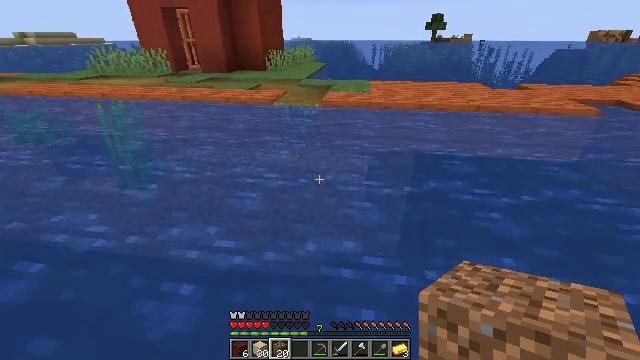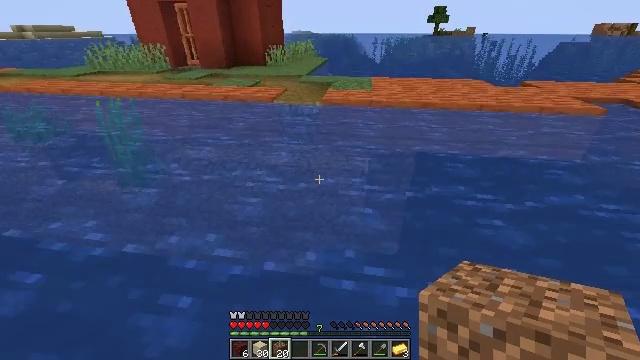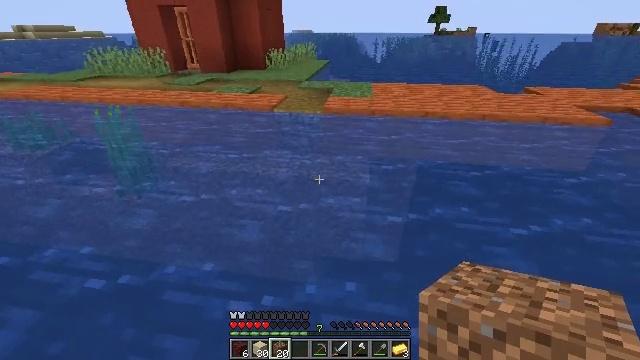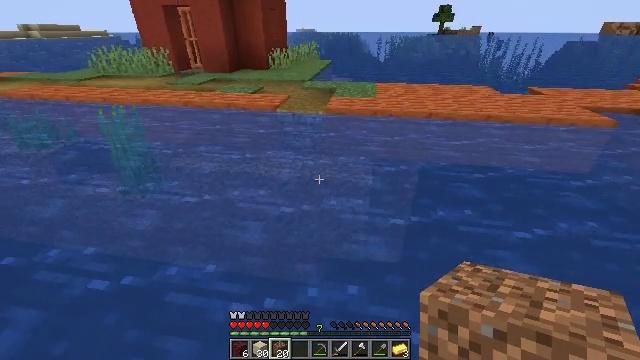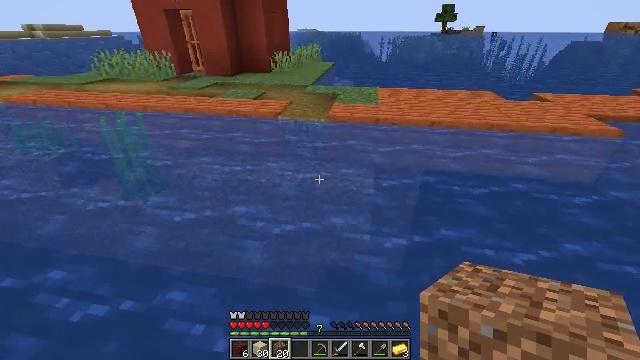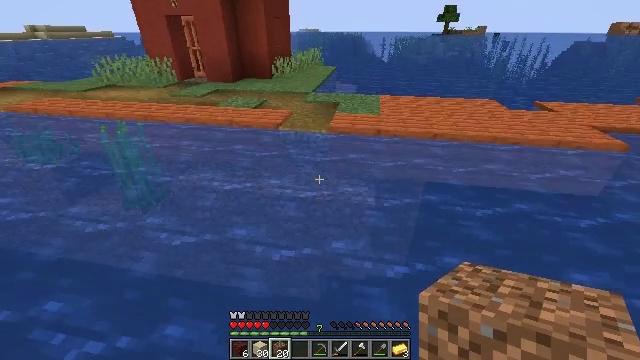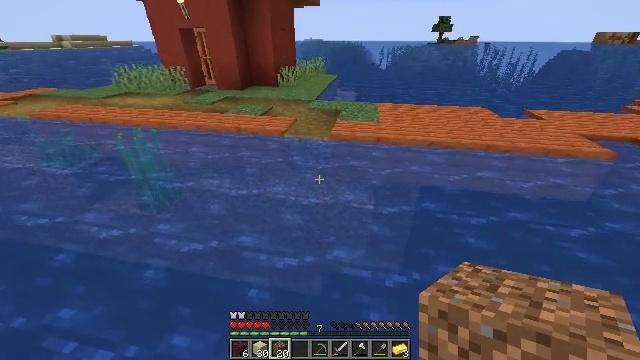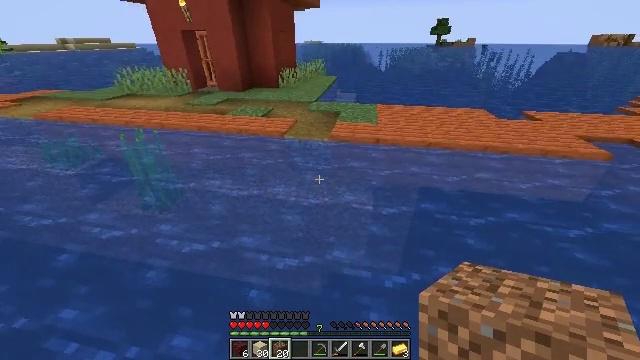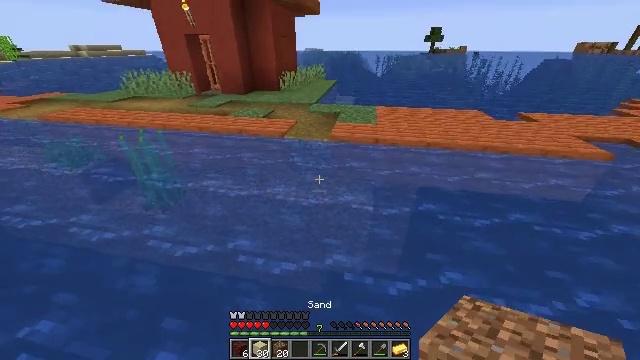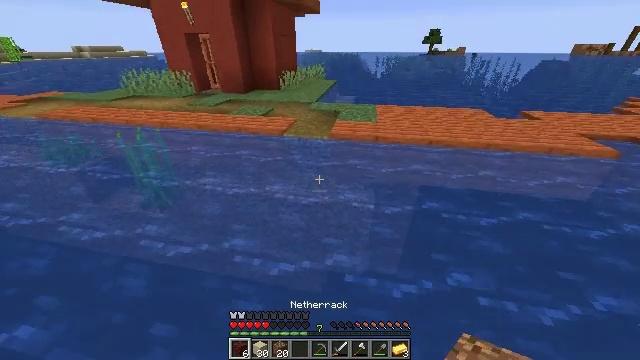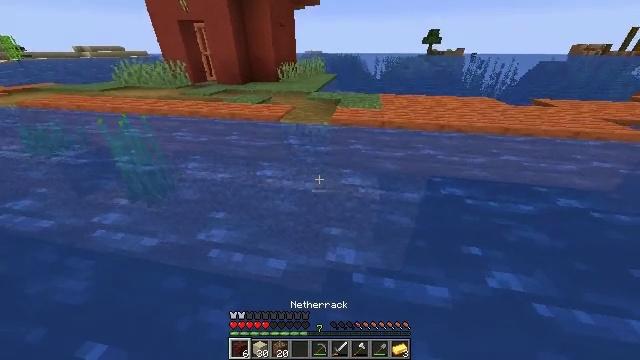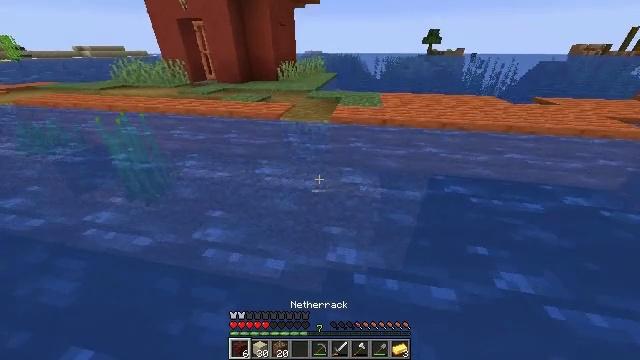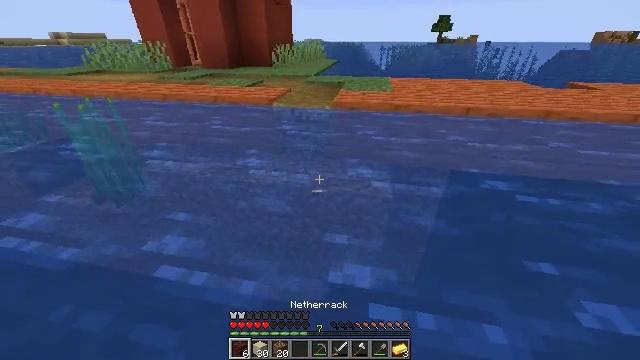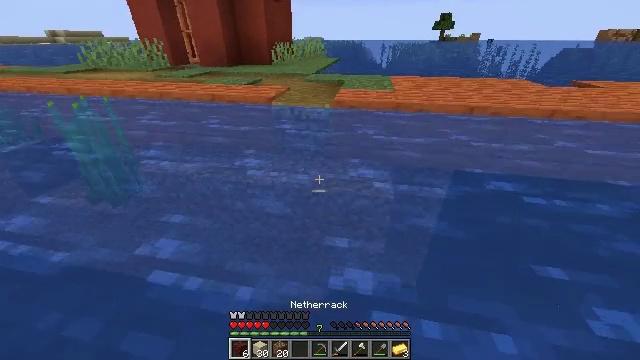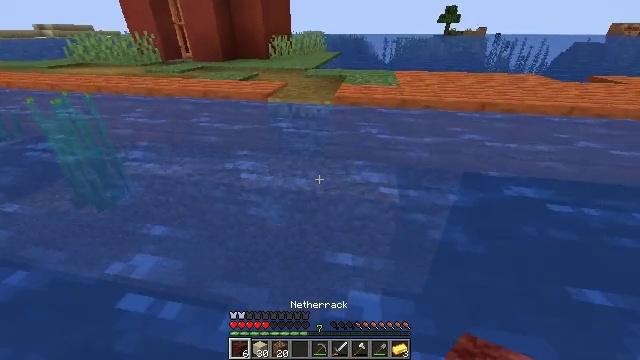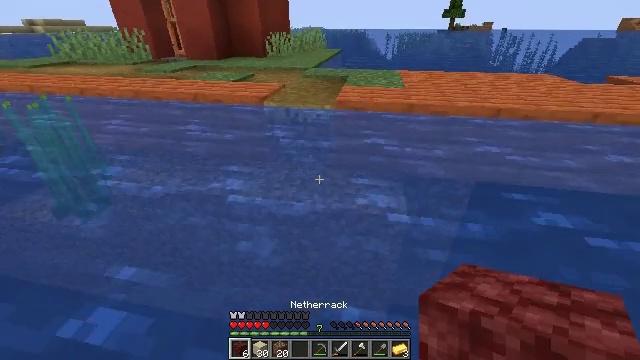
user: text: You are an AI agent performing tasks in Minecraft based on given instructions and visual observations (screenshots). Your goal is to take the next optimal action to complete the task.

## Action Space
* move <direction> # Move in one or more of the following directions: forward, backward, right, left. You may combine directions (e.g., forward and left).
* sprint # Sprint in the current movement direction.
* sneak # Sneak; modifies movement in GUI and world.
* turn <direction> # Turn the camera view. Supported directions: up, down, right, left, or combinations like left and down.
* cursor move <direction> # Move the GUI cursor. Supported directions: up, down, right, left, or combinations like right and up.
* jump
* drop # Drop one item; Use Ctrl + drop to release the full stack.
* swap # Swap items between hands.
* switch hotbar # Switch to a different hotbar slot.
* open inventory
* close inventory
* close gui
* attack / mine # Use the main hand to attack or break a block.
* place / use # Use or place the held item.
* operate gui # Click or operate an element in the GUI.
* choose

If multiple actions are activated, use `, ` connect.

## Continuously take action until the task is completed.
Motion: motion action
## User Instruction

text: Remove acacia planks from a building.
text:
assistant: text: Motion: move forward, turn down, jump
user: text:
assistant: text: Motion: move forward, jump
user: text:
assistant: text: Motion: move forward, jump
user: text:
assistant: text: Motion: move forward, sprint, jump
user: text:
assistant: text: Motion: move forward, sprint, jump
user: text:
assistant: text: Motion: move forward, sprint, jump
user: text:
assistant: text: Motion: move forward, sprint, jump
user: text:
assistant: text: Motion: move forward, jump
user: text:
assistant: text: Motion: move forward, jump
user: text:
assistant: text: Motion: move forward, jump
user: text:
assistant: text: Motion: move forward, jump
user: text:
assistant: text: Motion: move forward, sprint, jump
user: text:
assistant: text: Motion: move forward, sprint, jump
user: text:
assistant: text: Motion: move forward, sprint, jump
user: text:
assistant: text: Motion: move forward, sprint, jump
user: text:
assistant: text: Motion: move forward, jump
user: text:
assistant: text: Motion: move forward, jump
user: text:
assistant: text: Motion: move forward, jump
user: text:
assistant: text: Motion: move forward, jump
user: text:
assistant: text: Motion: move forward, sprint, jump
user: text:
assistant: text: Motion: move forward, sprint, jump
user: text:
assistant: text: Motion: move forward, sprint, jump
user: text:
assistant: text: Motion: move forward, sprint, jump
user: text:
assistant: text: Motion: move forward, jump
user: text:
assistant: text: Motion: move forward, jump
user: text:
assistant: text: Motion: move forward, jump
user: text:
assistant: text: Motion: move forward, jump
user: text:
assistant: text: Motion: move forward, jump
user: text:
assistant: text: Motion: move forward, turn right and down, jump
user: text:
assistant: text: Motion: move forward, turn right and down, jump